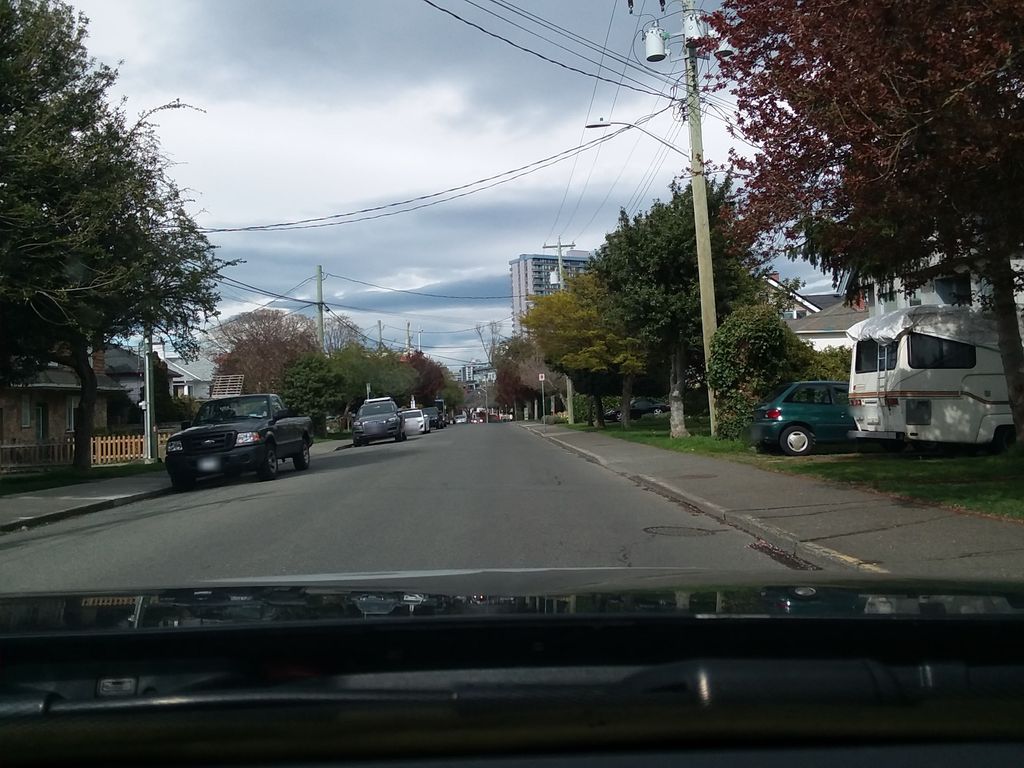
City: victoria